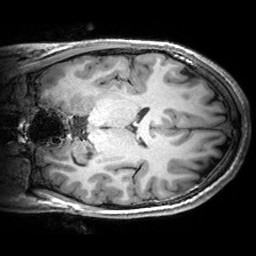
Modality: T1w
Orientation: coronal
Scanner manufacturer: siemens
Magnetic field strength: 3 T
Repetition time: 2.53 s
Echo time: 0.00299 s